Question: I want to obtain some data from within a folder called "FDA UFMS User Provision", my PS code is here:
'''
$sentMail = $outlook.Session.GetDefaultFolder(6) # == olFolderSentMail
$bigFolder = $sentMail.Parent
$ufms = "FDA UFMS User Provision"
$newufms = $bigFolder.folders.item($ufms)
$newufms.Items | %{ $RESULT=[Regex]::Match($_.TaskSubject, "Request\s\d{6}"); if ($RESULT.Success)
{$RESULT.Value}} | %{$Result=[Regex]::Match($_, "\d{6}"); if($RESULT.Success){$RESULT.Value}} | Out-File C:\Temp
\Powershell_6_digit_Codes.txt -Append
'''
But the problem is that it is getting the "UFMS" folder which is under Inbox. However I want to access the higher-level "UFMS" folder (happens to be a shared network email box)
In the picture, the arrow points to the email box I want to access, which is called "FDA UFMS User Provision" and is level with the "Adel" outlook folder:
'''
$newuf = $outlook.Session.Folders.Item("FDA UFMS User Provision").item
$newuf.Items | | %{ $RESULT=[Regex]::Match($_.TaskSubject,"Request\s\d{6}"); if ($RESULT.Success){$RESULT.Value}} | %{$Result=[Regex]::Match($_, "\d{6}");if($RESULT.Success){$RESULT.Value}} | Out-File C:\Temp\Powershell_6_digit_Codes_ULF.txt -Append
'''

thanks !
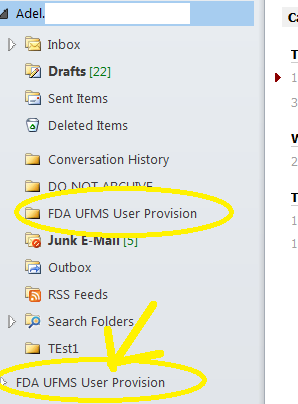
Answer: Getting folders is really very simple. You simply have to walk down from the root account through the folder path one by one. Here is what you would need to do for that folder:
'''
$Outlook = New-Object -ComObject Outlook.Application
$Namespace = $outlook.GetNameSpace("MAPI")
$MyAcct = $Namespace.Folders | ?{$_.Name -match $env:USERNAME}
$UFMS = $MyAcct.Folders | ?{$_.Name -match "FDA UFMS User Provision"}
'''
That does assume that your user name is in your email address, so if my user name is TMTech then my email address would be something like TMTech@awesomesauce.com.
If you wanted a folder inside that one, you would add a line like:
'''
$OtherFldr = $UFMS.Folders | Where{$_.Name -match "Other Folder"}
'''
Ok, I just noticed where you said it's a shared mailbox. In that case change what I just said... To find a mailbox other than your own we need to change the '$MyAcct =' line. So it would become:
'''
$SharedMB = $NameSpace.Folders | Where{$_.Name -match "FDA UFMS User Provision"}
'''
Now '$SharedMB' should be the root of that mailbox, then you would get the inbox as described above, or whatever folder you are looking for.